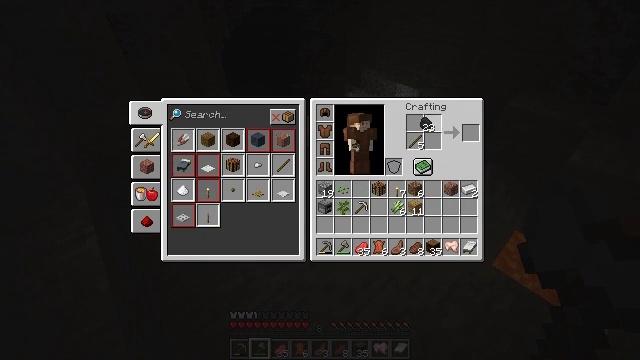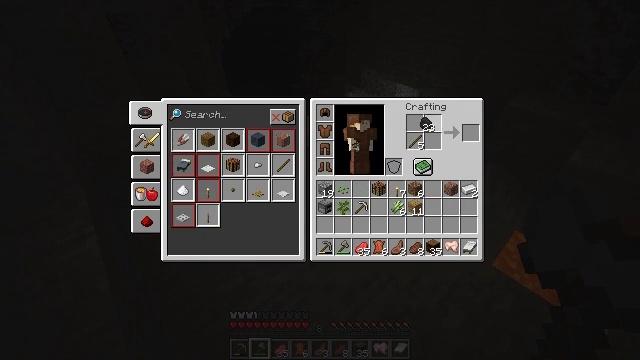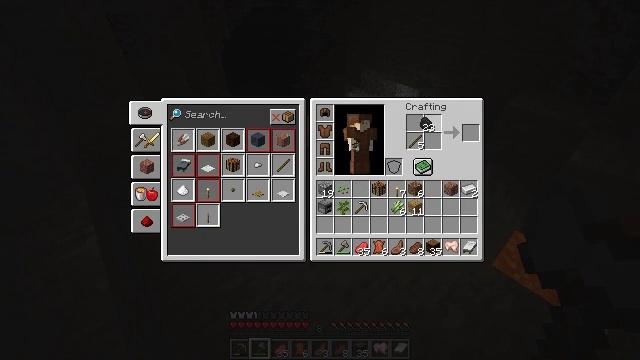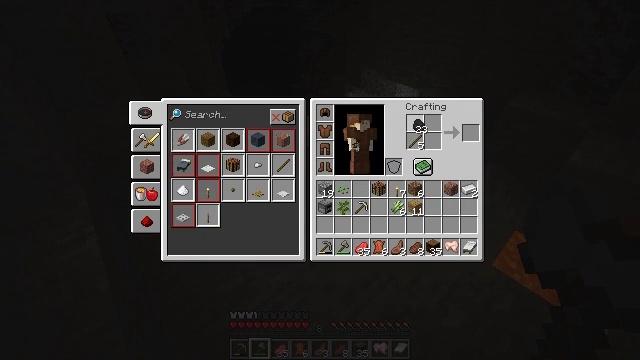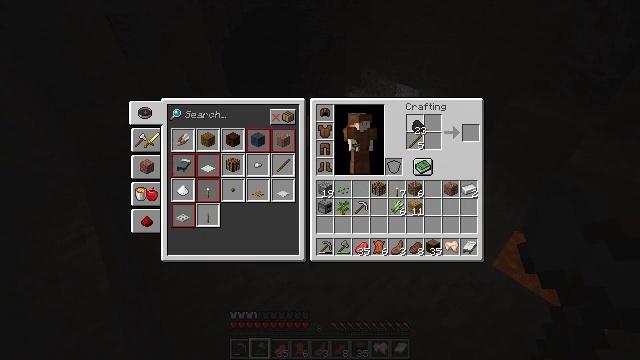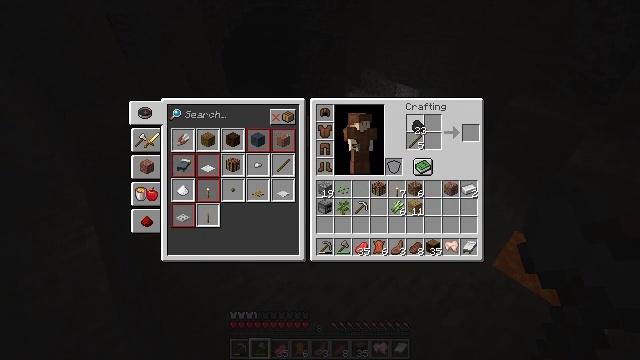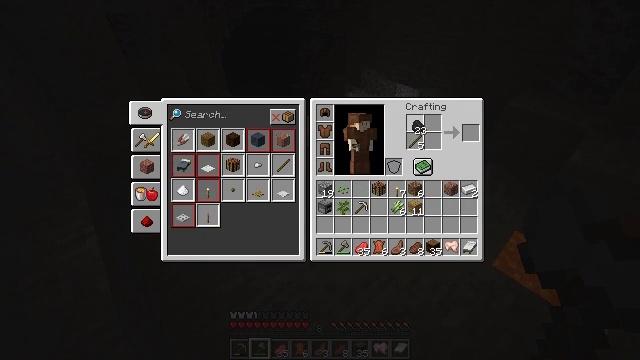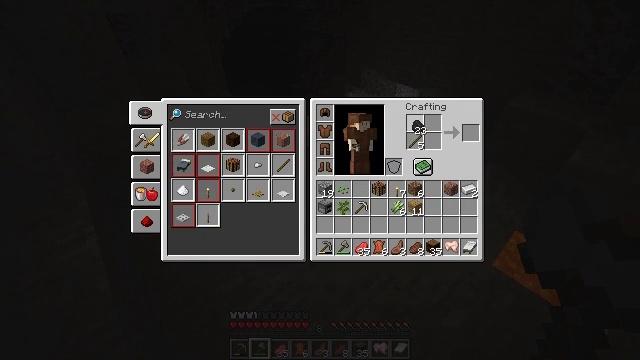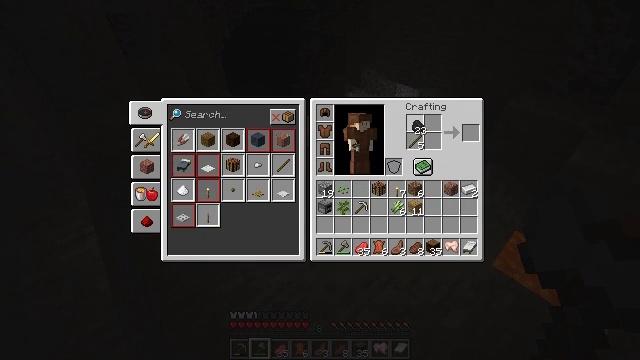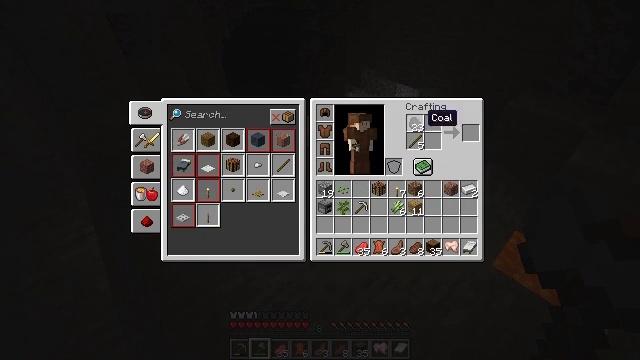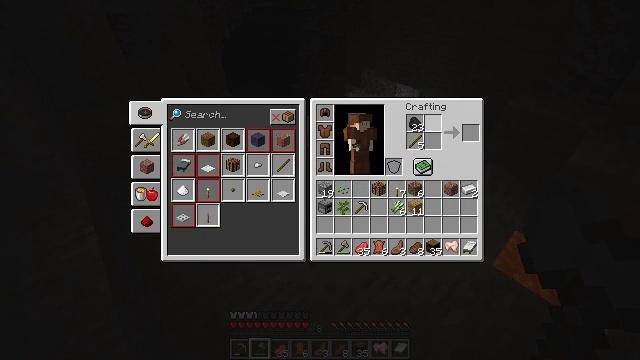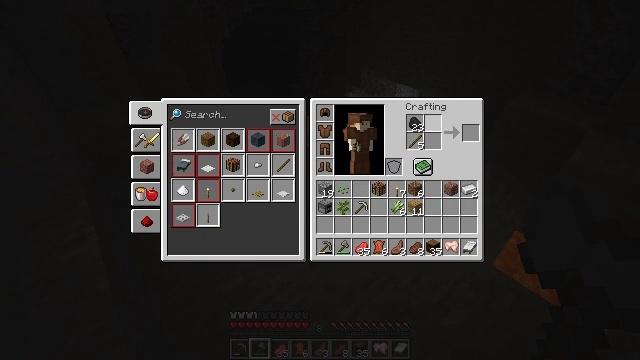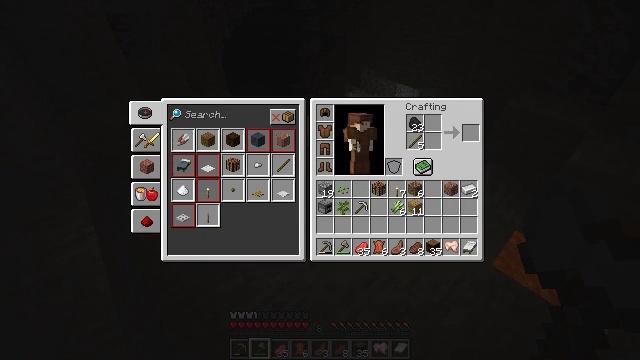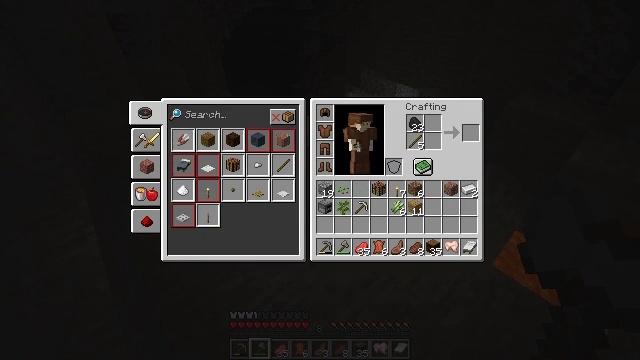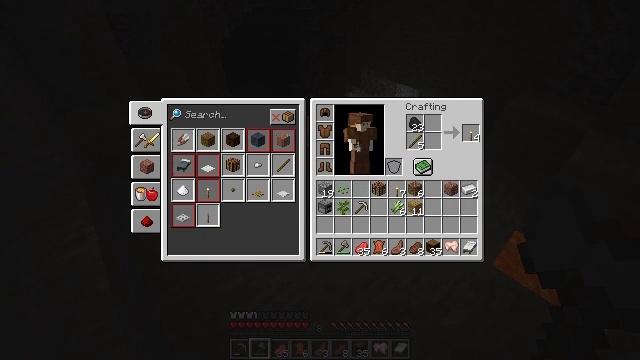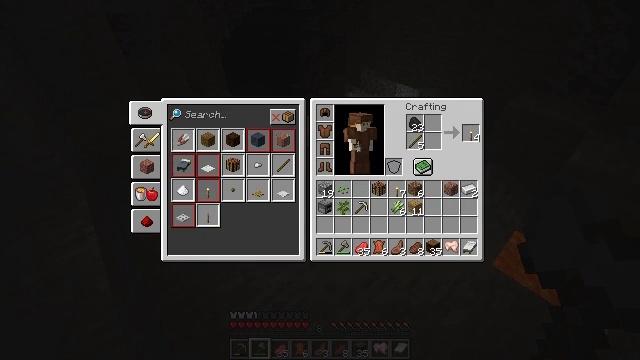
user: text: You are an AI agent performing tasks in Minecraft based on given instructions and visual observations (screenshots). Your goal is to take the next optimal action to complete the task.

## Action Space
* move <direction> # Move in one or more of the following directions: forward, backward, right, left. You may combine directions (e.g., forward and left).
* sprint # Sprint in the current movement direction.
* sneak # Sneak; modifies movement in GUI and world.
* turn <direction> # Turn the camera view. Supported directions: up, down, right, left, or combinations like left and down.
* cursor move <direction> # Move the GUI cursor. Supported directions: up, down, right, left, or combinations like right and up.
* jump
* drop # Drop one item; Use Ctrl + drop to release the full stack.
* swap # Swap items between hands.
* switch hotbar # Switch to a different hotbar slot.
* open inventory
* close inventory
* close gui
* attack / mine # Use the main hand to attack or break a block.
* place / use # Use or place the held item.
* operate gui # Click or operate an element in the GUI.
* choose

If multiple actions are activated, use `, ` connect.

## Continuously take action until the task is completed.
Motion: motion action
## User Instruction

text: Use sticks and coal to craft a torch.
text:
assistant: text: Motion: no_op
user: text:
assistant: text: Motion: no_op
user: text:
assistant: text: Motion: no_op
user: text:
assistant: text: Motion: no_op
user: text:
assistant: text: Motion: no_op
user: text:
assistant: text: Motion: operate gui
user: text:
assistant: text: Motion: operate gui
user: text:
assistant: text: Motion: operate gui
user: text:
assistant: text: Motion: no_op
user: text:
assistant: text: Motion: cursor move right
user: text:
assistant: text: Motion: cursor move right
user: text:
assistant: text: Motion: sneak, cursor move right
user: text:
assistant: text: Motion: sneak
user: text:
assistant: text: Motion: sneak
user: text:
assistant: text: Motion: sneak
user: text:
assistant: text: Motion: sneak
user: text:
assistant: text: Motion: sneak
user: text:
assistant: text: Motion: sneak
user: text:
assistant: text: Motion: sneak
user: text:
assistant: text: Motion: no_op
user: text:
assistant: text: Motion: no_op
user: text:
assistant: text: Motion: no_op
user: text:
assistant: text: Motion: no_op
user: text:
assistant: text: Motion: no_op
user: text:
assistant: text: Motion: no_op
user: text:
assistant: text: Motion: no_op
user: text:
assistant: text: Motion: no_op
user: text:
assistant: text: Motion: no_op
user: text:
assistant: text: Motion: no_op
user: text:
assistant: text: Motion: no_op